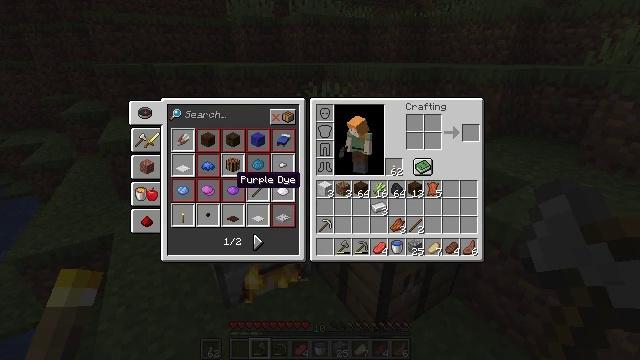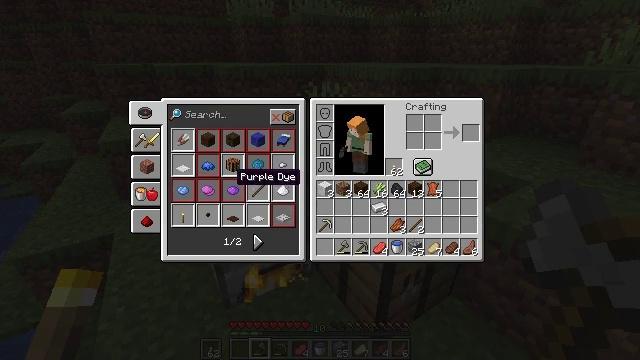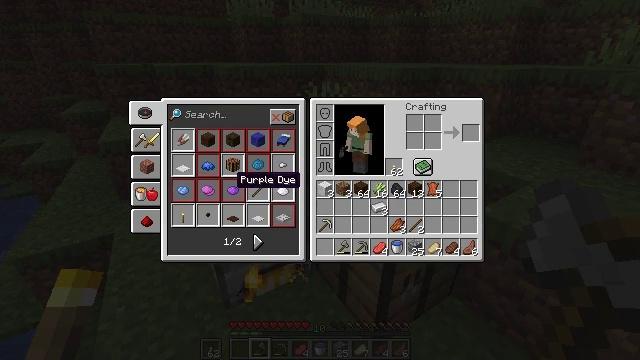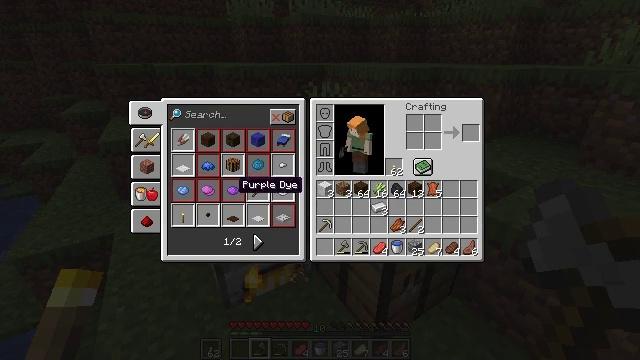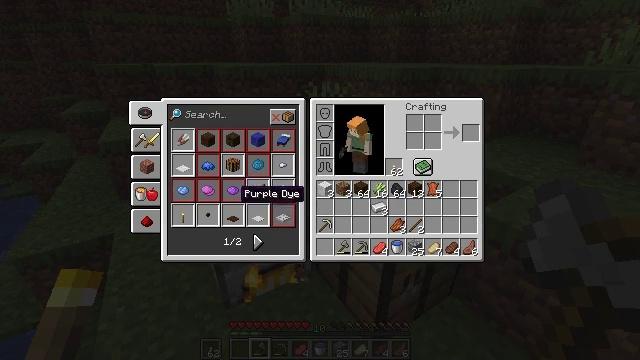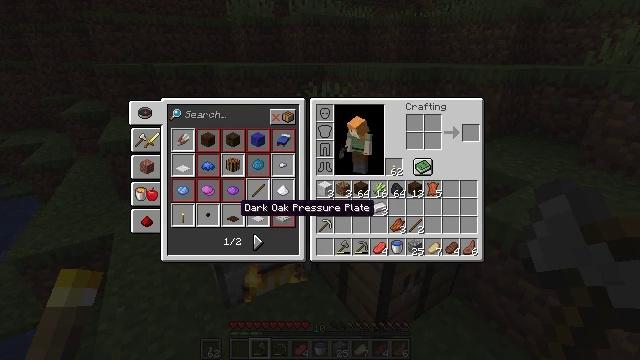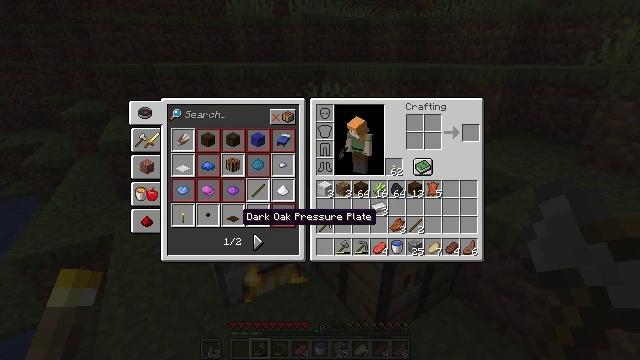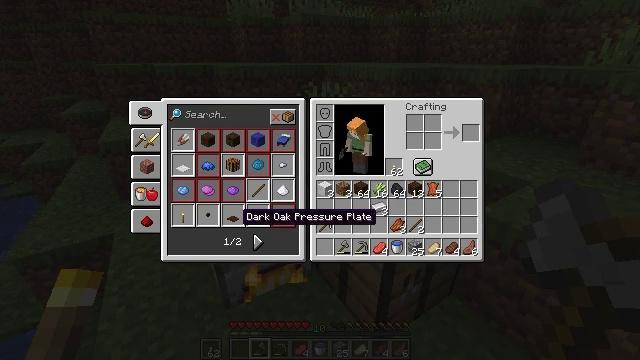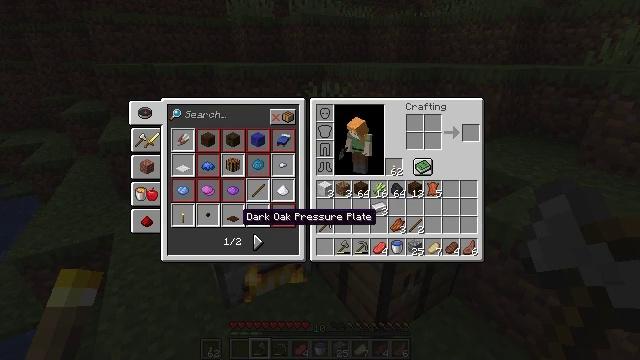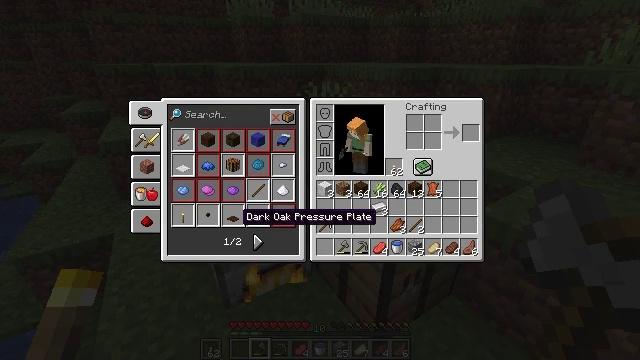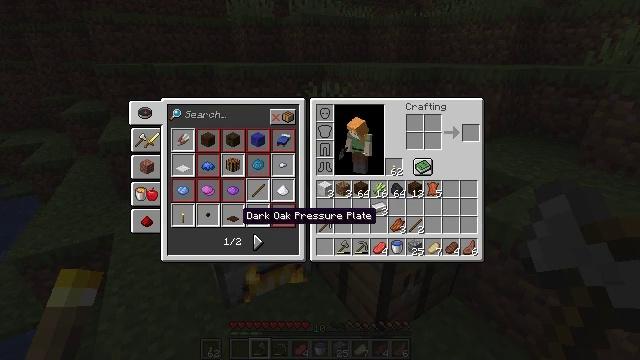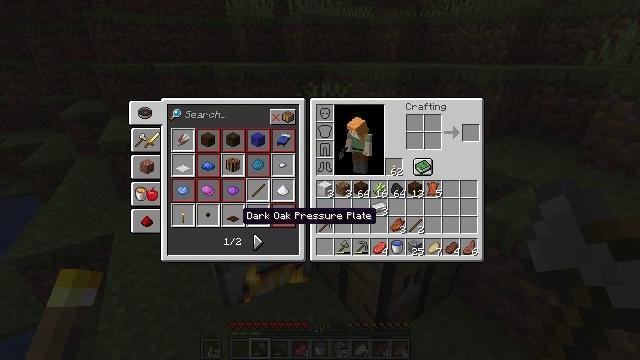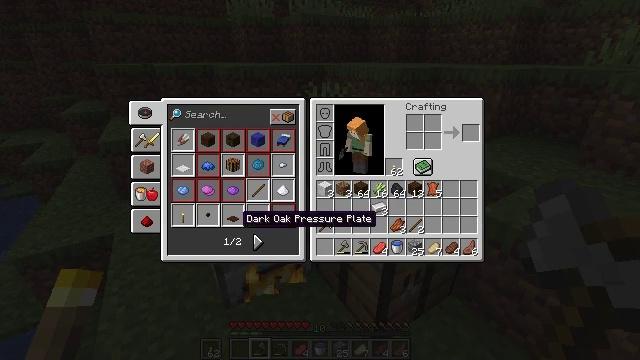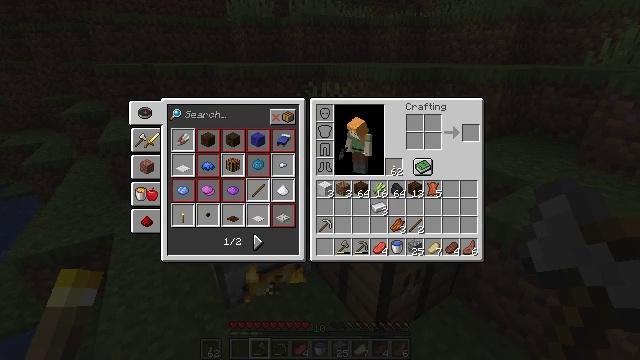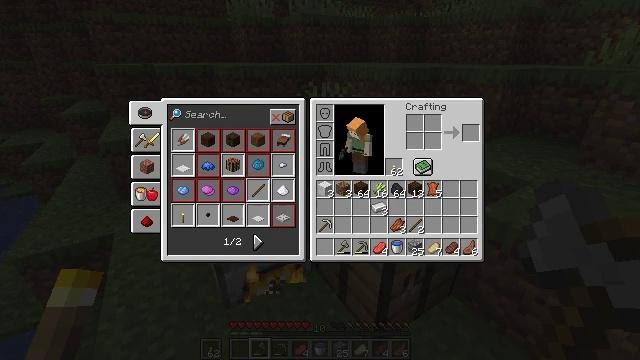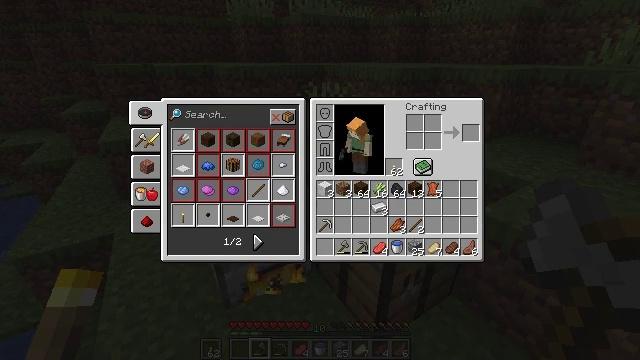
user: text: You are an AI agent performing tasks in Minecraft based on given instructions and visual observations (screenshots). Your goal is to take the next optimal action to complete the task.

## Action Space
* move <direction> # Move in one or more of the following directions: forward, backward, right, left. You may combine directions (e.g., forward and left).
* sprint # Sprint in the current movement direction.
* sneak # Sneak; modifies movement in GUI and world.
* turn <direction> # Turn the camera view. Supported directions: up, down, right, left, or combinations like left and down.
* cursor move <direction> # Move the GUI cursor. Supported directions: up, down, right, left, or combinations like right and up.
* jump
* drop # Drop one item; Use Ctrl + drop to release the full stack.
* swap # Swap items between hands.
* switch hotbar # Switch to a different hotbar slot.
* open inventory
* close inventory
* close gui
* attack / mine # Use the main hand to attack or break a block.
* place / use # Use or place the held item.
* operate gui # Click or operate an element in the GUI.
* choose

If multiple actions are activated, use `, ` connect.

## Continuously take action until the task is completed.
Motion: motion action
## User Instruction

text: Dismantle the blue bed.
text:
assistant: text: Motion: no_op
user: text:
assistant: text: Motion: no_op
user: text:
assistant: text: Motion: no_op
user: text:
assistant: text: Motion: cursor move down
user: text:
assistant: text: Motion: cursor move down
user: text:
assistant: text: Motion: cursor move down
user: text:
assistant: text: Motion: no_op
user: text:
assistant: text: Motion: no_op
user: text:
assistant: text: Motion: no_op
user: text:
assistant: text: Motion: no_op
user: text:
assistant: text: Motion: no_op
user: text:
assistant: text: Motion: no_op
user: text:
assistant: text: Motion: cursor move down
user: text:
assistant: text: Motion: no_op
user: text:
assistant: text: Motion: no_op
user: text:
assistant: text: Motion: cursor move right
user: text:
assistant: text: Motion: cursor move right
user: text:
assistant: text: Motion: no_op
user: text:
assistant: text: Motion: no_op
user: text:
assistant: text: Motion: no_op
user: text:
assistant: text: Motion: no_op
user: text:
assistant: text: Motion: no_op
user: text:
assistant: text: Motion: no_op
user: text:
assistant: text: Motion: operate gui
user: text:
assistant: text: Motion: operate gui
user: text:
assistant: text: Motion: operate gui
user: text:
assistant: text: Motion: no_op
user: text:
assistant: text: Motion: no_op
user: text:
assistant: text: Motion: no_op
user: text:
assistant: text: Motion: no_op